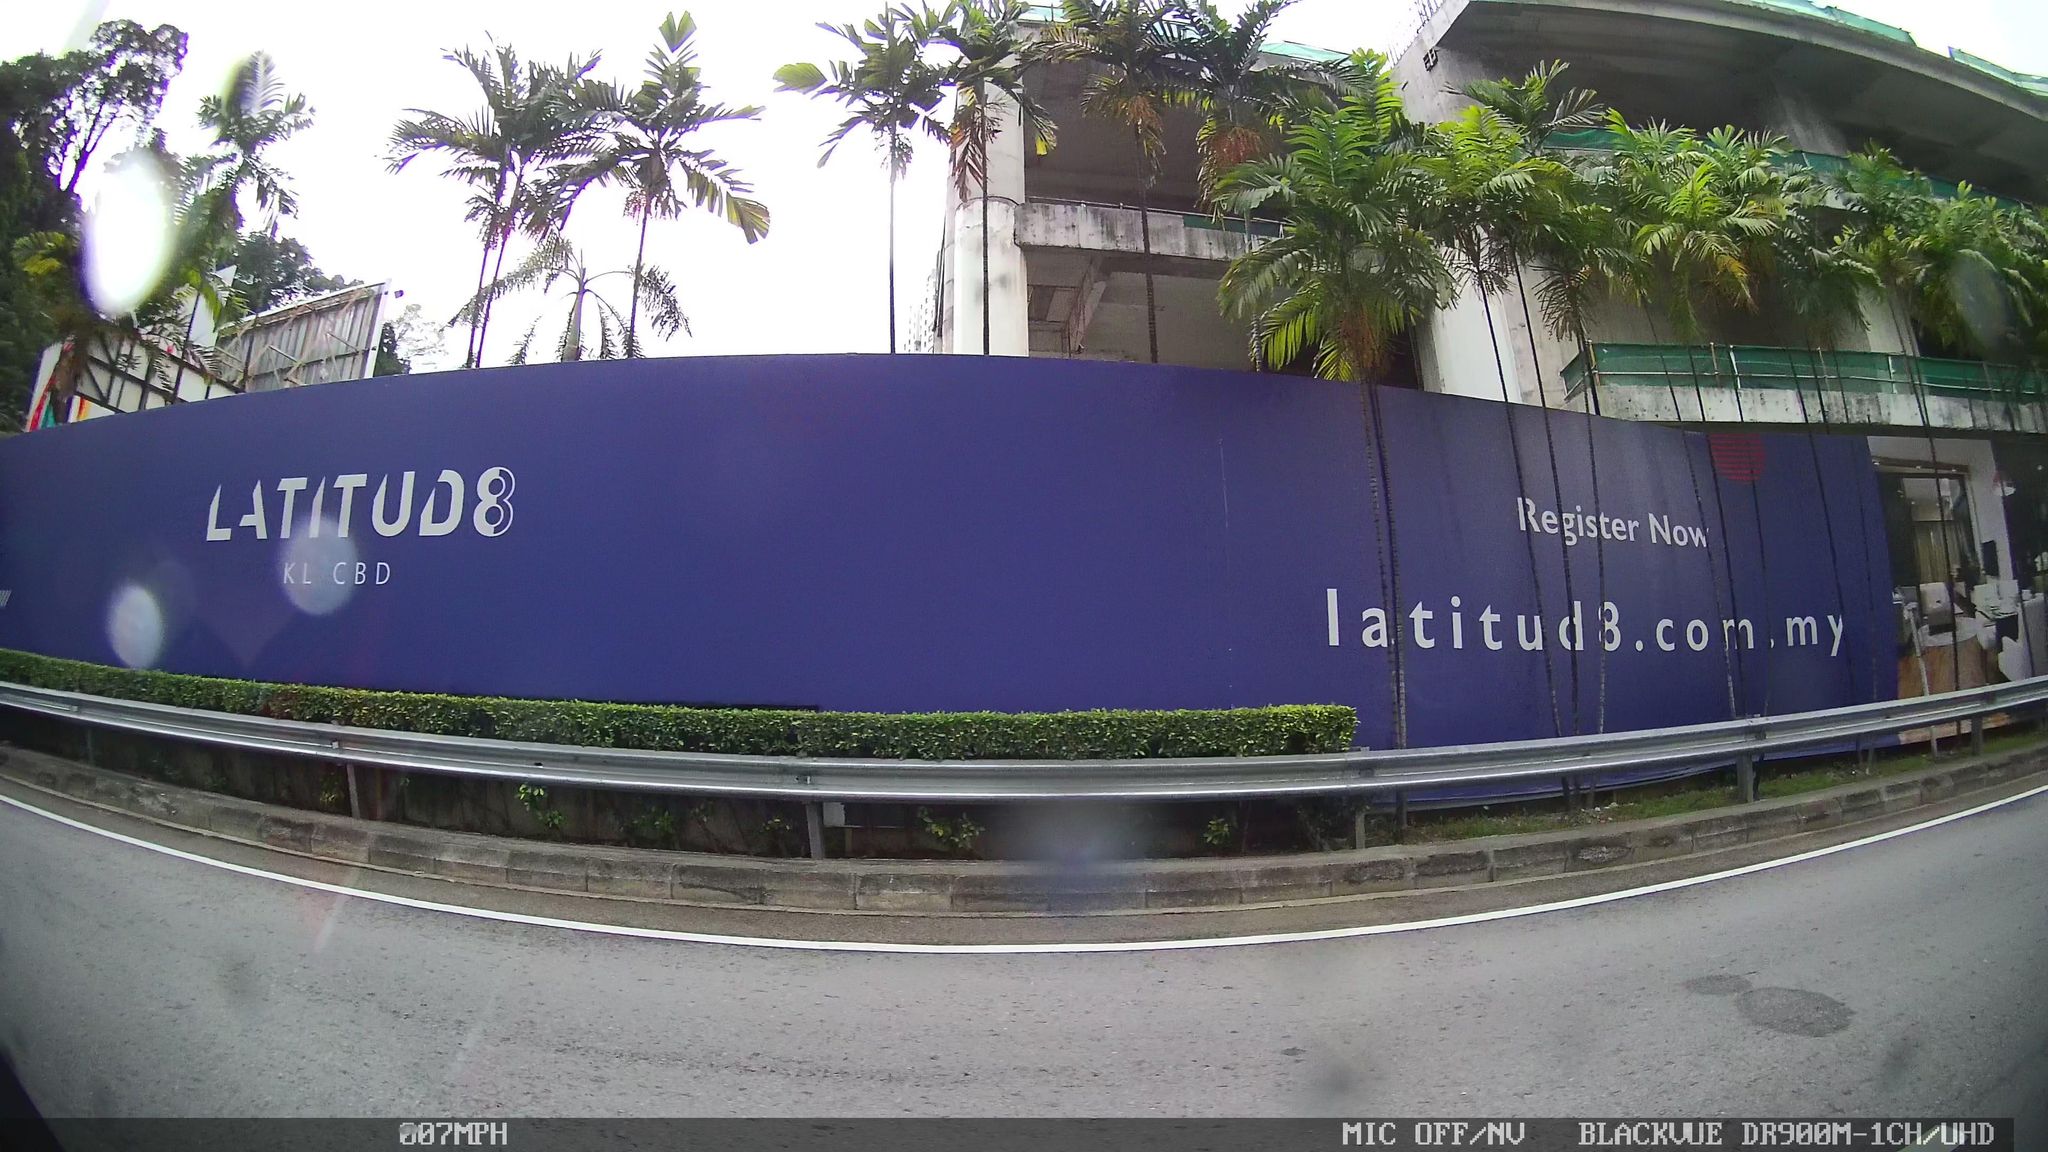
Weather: clear
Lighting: day
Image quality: good
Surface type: driving surface
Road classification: motorway_link, motorway
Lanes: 2
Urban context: urban centre
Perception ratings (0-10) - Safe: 1.13, Lively: 7.71, Beautiful: 3, Boring: 1.18, Depressing: 4.39, Wealthy: 4.1